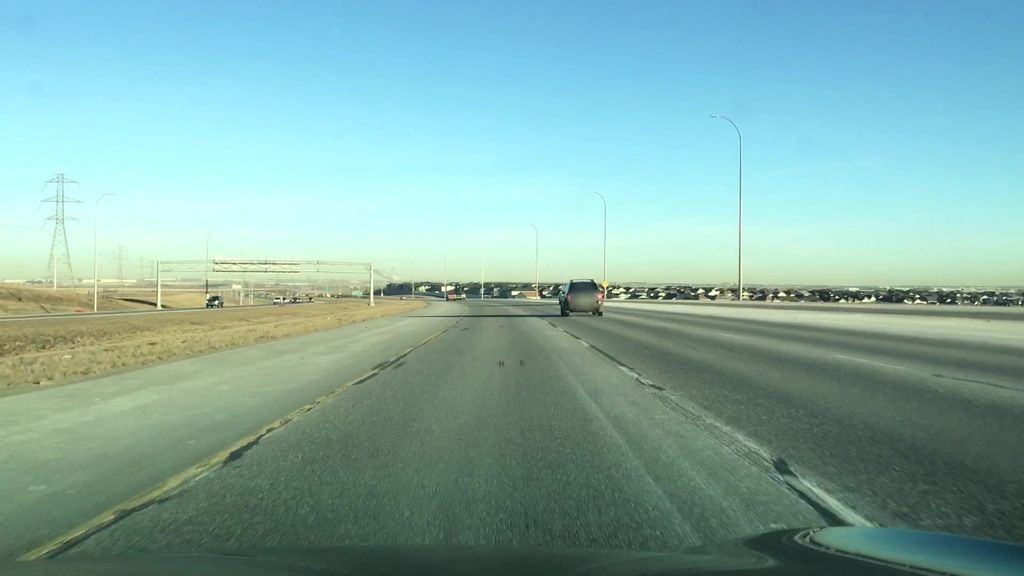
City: calgary